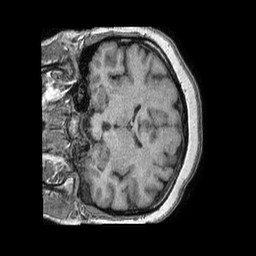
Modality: T1w
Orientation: coronal
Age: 49
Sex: female
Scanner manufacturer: philips
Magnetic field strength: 1.5 T
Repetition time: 0.007573 s
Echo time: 0.00344 s